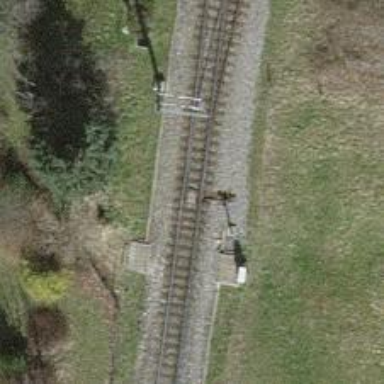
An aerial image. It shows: Railway switch.